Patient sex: M
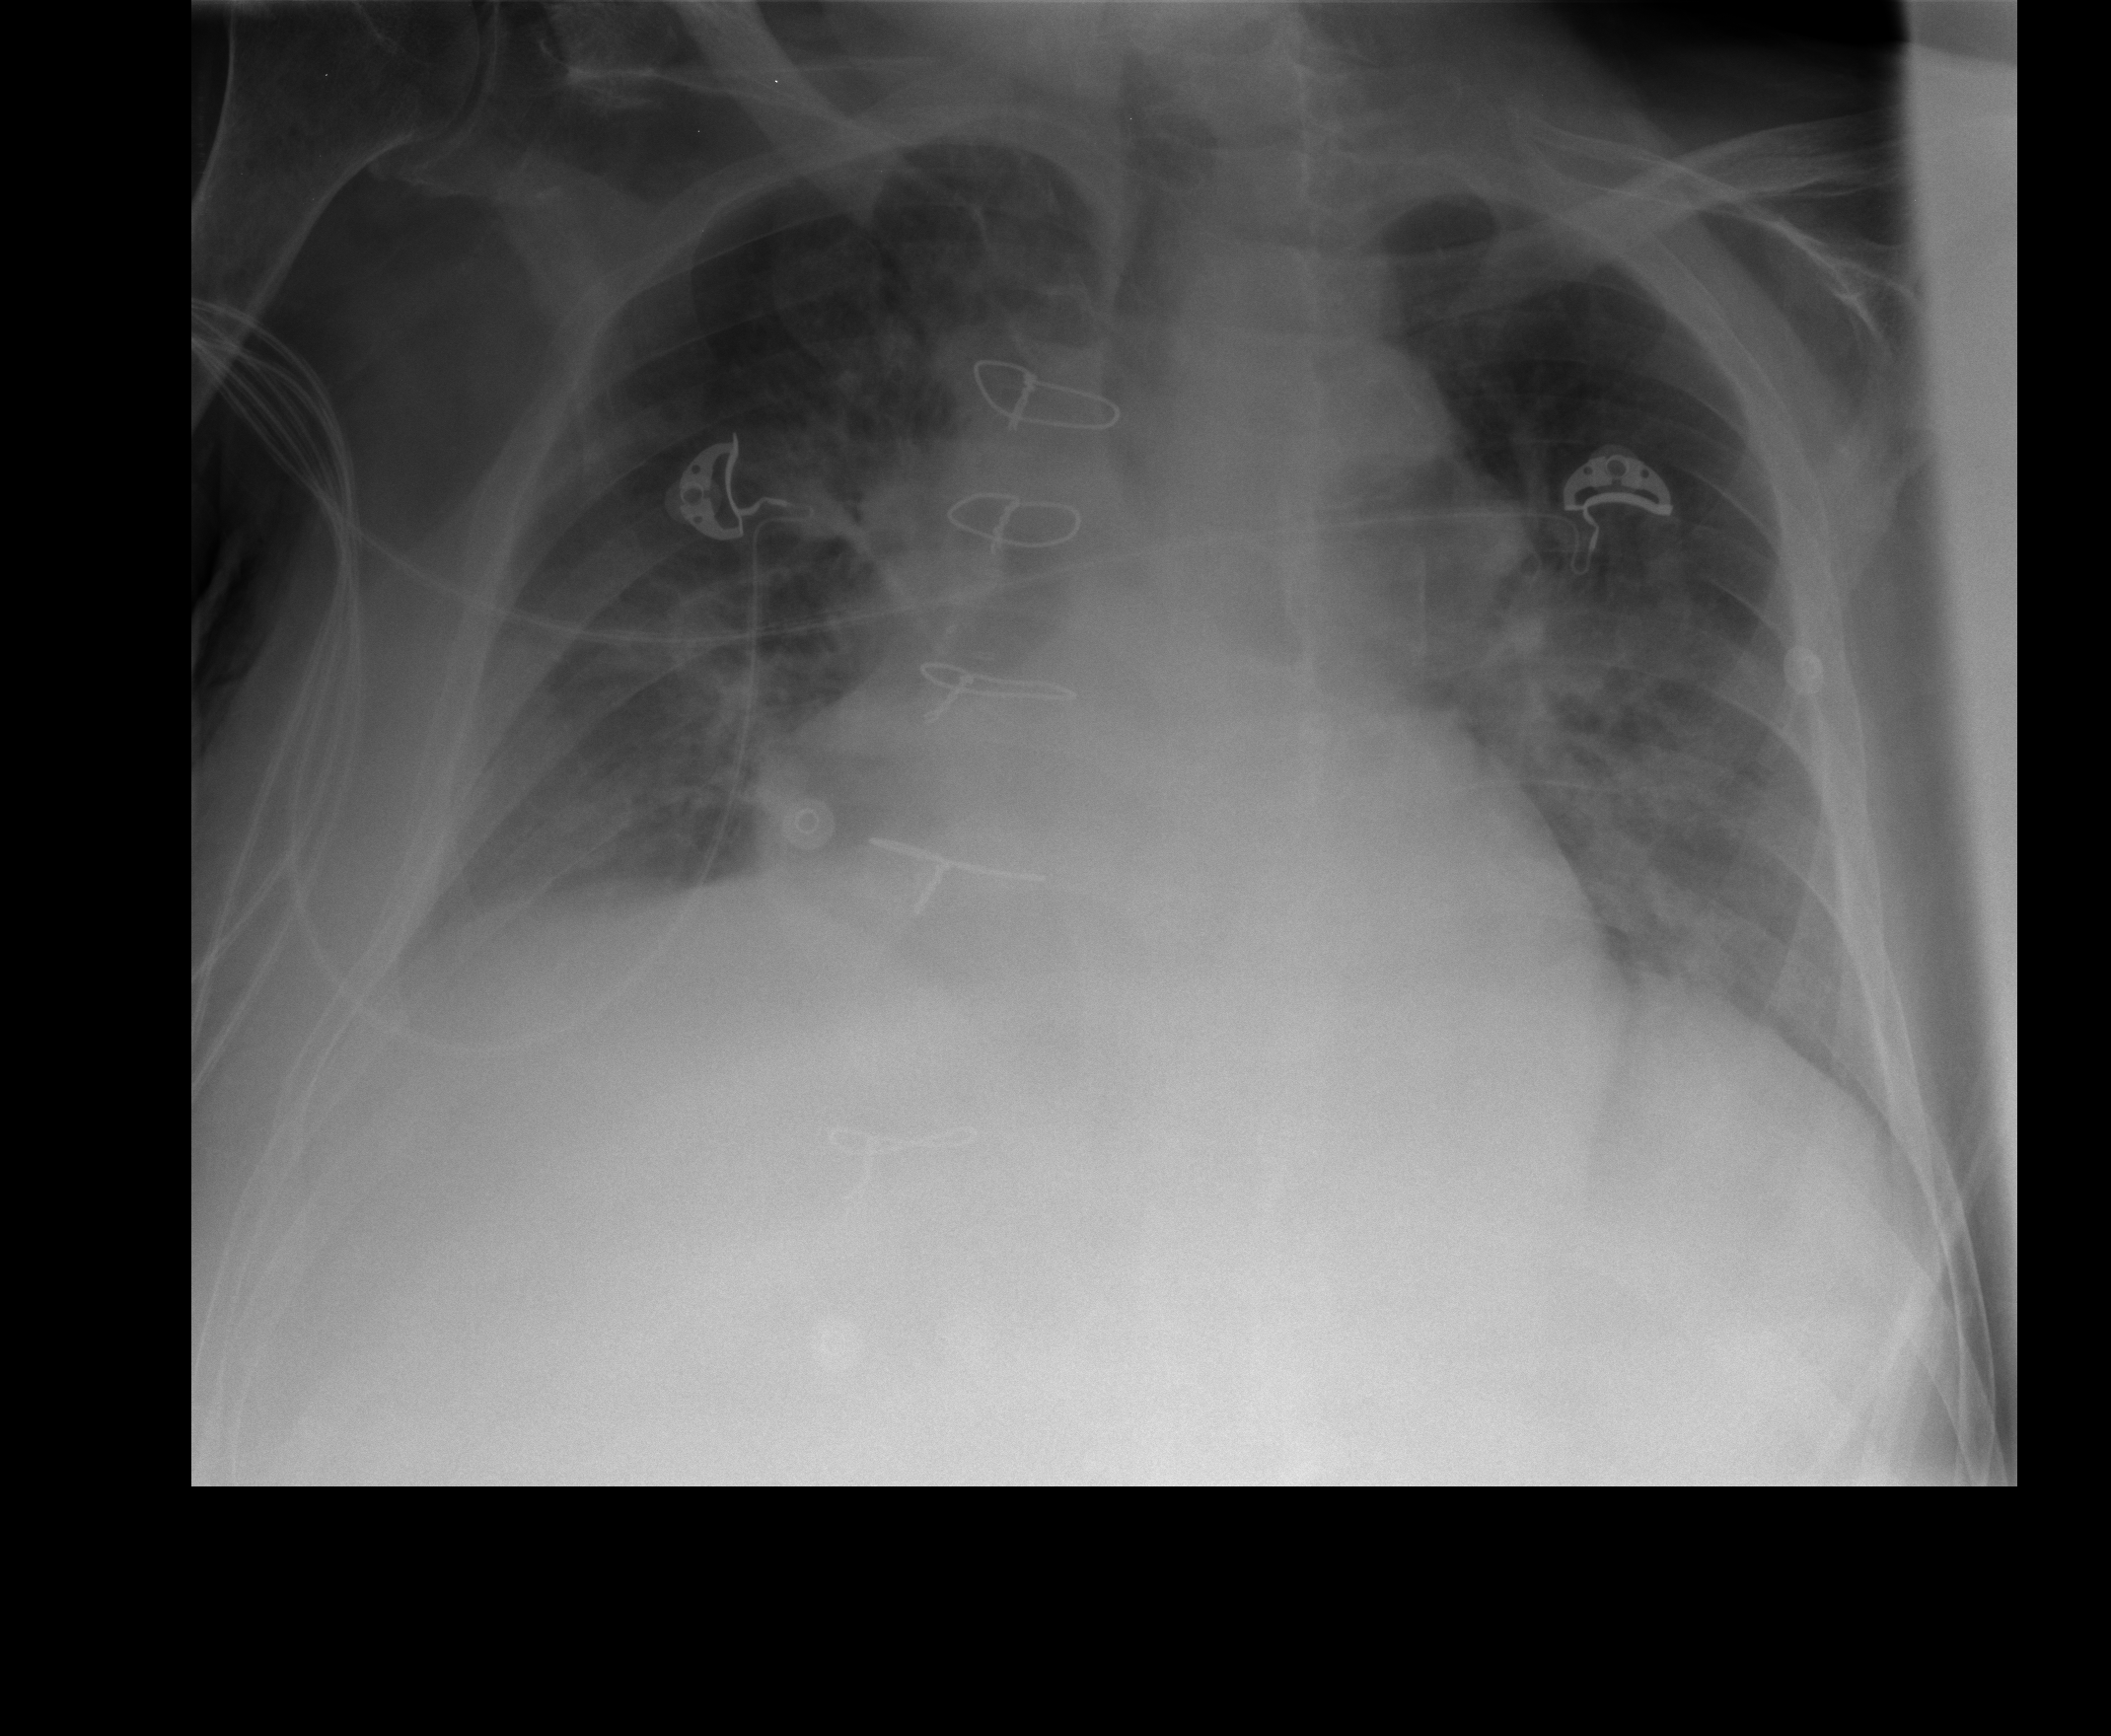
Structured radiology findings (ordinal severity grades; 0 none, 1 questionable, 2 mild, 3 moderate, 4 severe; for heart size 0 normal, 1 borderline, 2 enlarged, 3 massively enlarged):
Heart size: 2
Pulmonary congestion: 3
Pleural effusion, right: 2
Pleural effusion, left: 2
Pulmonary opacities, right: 1
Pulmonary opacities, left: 2
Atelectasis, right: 3
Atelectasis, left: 3